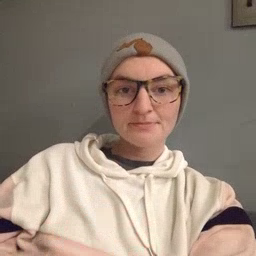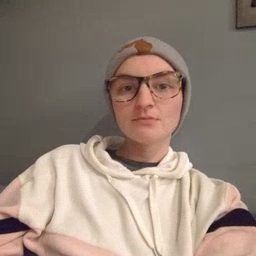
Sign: gift